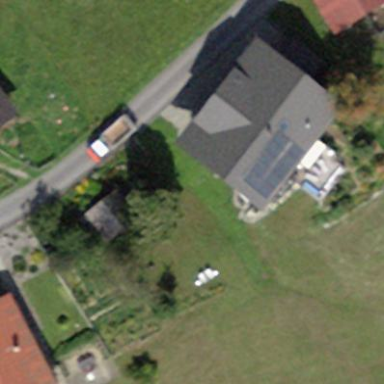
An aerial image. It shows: Residential building serving as guest house.